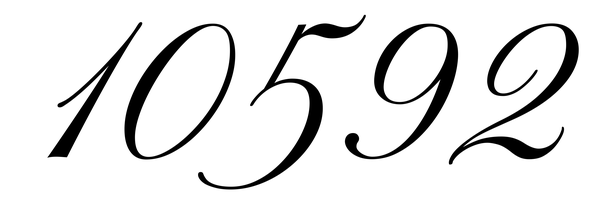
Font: PinyonScript-Regular